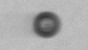
Label: bead